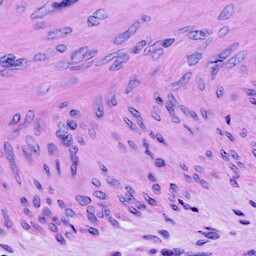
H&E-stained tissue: Cervix